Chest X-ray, PA view. Patient: 85 years old, sex M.
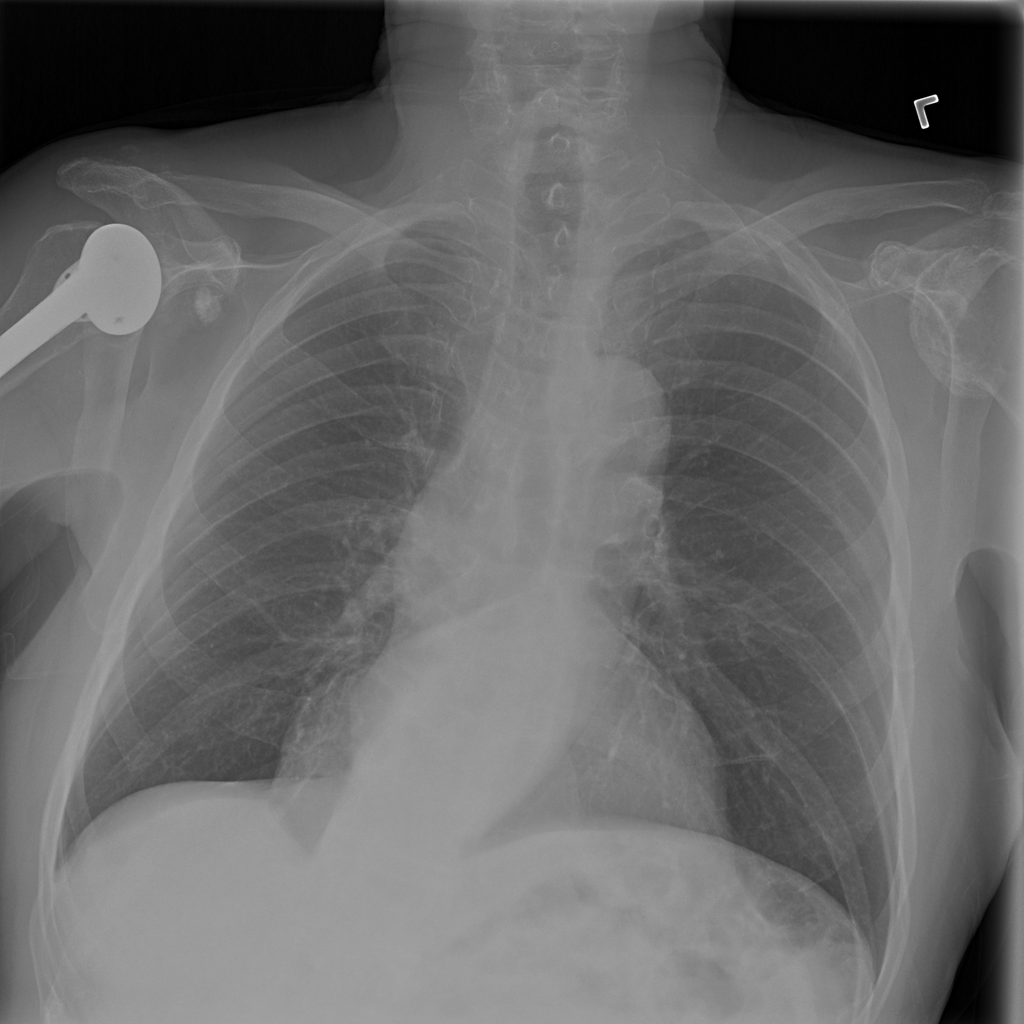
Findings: No Finding